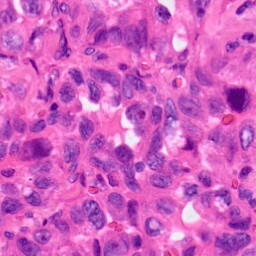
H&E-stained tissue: Lung